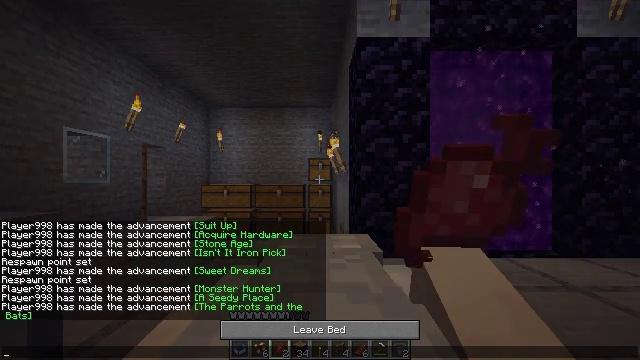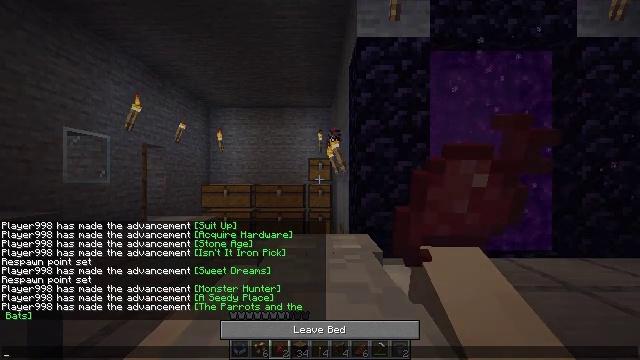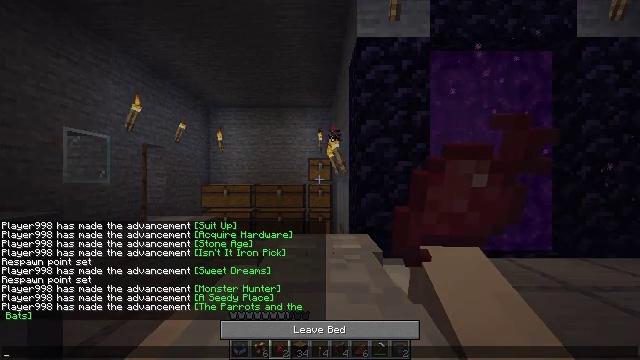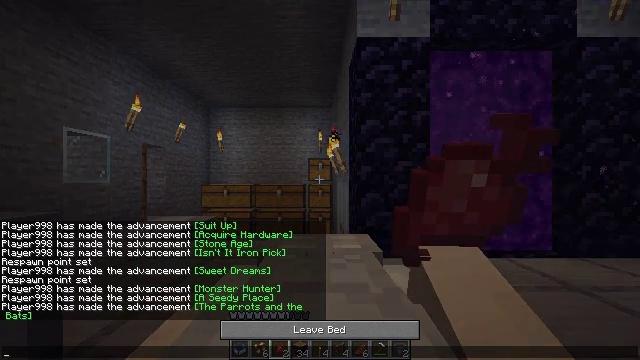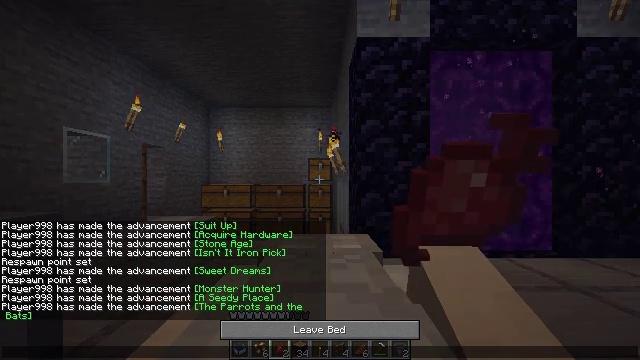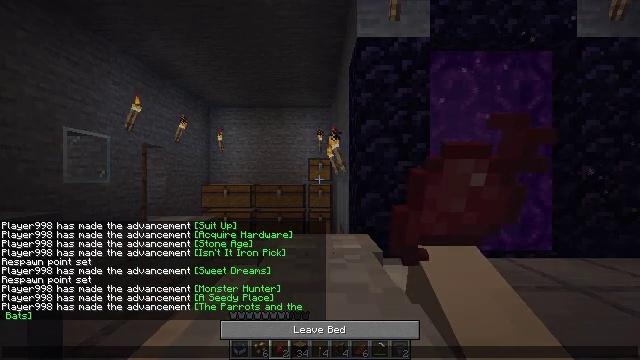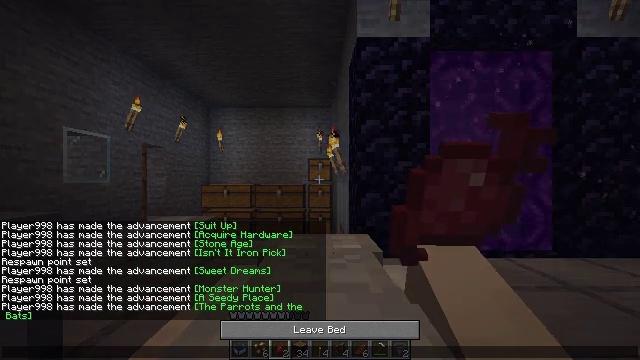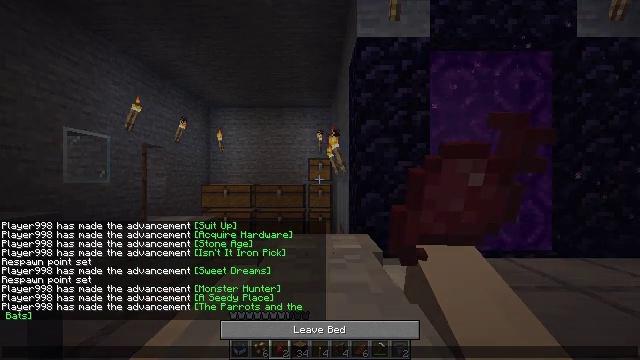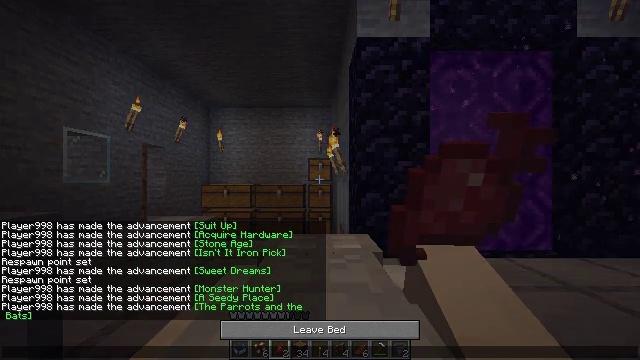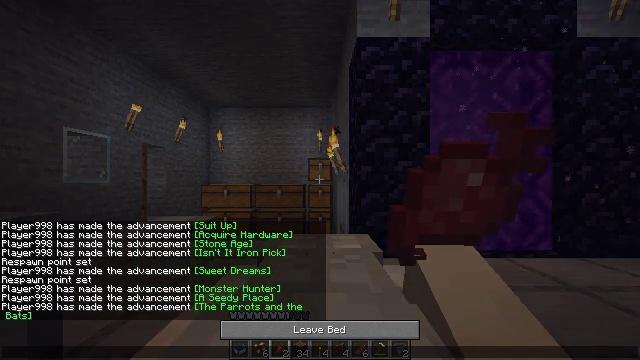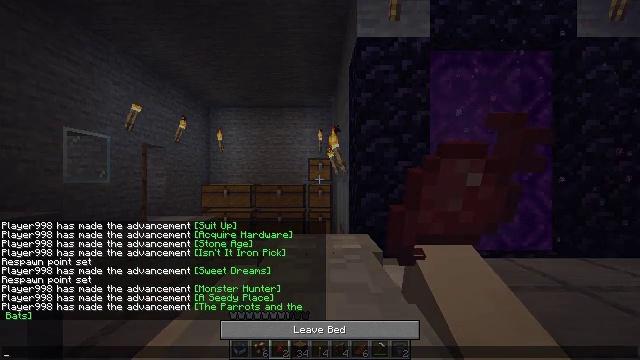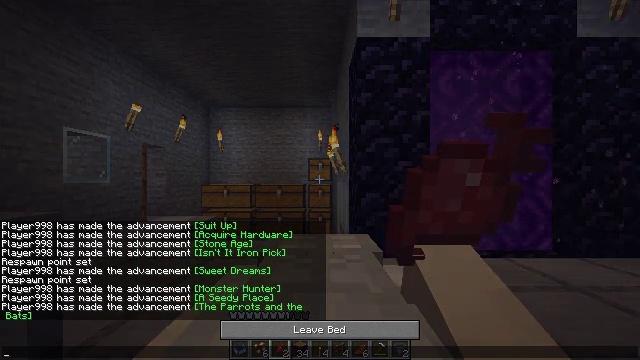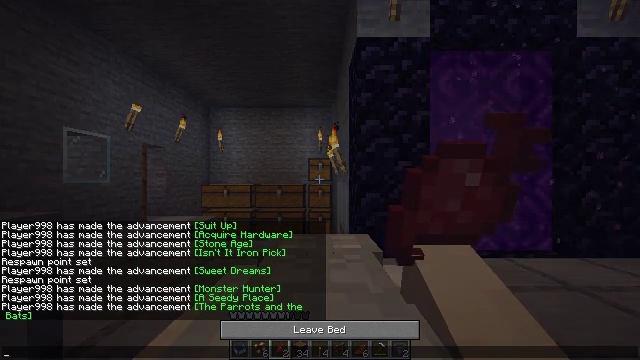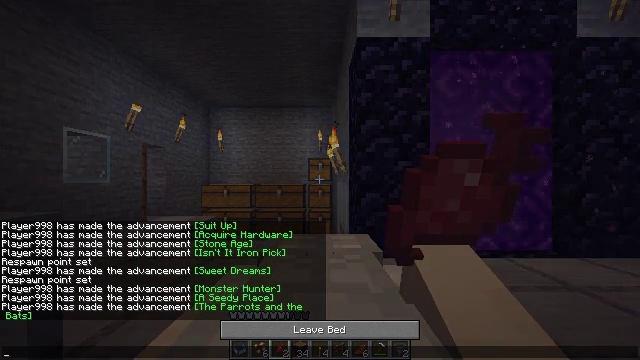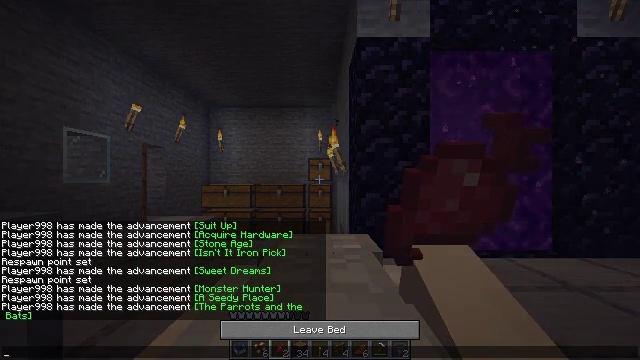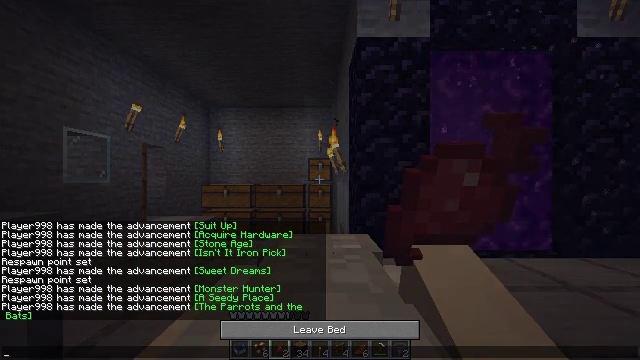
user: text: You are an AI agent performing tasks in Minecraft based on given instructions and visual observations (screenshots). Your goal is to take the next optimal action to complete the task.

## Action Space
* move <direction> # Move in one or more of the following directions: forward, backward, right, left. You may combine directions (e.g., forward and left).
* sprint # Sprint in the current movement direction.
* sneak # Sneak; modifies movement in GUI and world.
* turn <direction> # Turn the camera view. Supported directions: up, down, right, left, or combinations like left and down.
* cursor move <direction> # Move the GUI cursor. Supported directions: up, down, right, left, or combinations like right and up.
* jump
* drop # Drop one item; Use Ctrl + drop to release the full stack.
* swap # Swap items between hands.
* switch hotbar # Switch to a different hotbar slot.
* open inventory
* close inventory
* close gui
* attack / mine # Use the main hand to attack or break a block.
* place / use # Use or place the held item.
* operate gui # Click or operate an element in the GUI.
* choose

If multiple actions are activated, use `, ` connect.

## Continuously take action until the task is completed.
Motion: motion action
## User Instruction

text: Pull up beetroots from the soil.
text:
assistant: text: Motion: no_op
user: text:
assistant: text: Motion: no_op
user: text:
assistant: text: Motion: no_op
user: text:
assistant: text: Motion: no_op
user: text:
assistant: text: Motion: no_op
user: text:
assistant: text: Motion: no_op
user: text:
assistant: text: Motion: no_op
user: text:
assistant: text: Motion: no_op
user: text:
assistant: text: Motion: no_op
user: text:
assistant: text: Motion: no_op
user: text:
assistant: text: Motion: no_op
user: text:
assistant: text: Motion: no_op
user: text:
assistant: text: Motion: no_op
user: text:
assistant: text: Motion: no_op
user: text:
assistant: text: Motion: no_op
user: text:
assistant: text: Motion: no_op
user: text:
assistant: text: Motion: no_op
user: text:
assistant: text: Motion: no_op
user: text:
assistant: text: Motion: no_op
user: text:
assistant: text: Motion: no_op
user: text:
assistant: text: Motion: no_op
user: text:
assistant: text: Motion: no_op
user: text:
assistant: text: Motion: no_op
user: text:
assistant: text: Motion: no_op
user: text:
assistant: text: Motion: no_op
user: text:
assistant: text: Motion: no_op
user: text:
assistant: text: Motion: no_op
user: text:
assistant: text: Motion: no_op
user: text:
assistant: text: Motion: no_op
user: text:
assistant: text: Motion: no_op